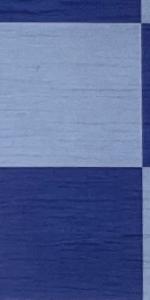
Label: Empty